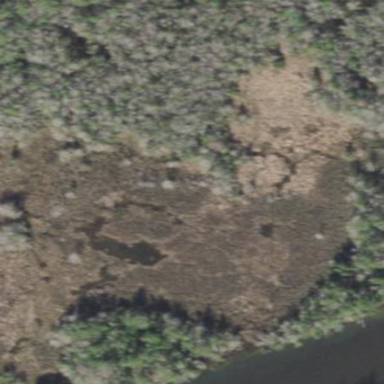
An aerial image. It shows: Wetland area characterized by wet meadow.